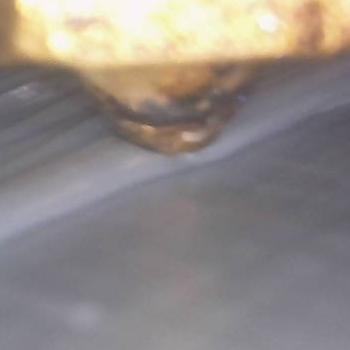
Flow rate: 238%